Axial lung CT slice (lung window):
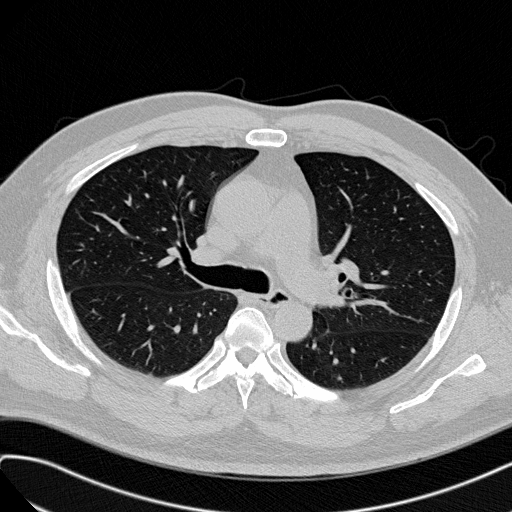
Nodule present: no